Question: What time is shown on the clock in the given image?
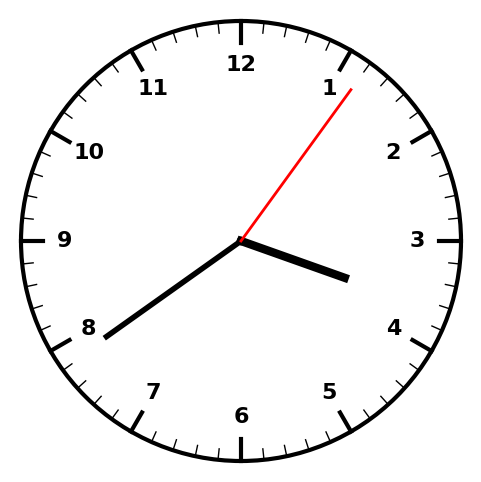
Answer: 03:39:06